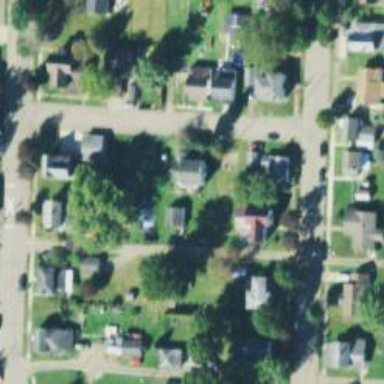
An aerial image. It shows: Alley classified as service road.